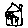
Label: house